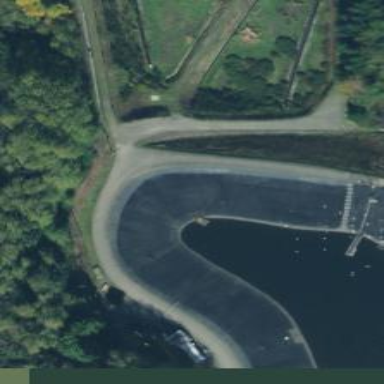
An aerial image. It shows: Dam along waterway.